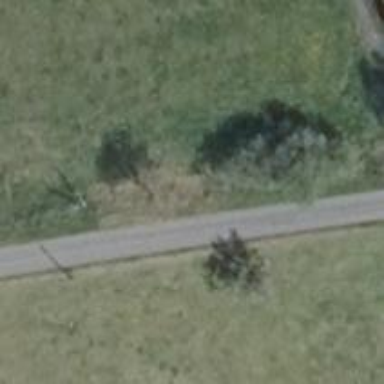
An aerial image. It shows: Deciduous broadleaved tree.